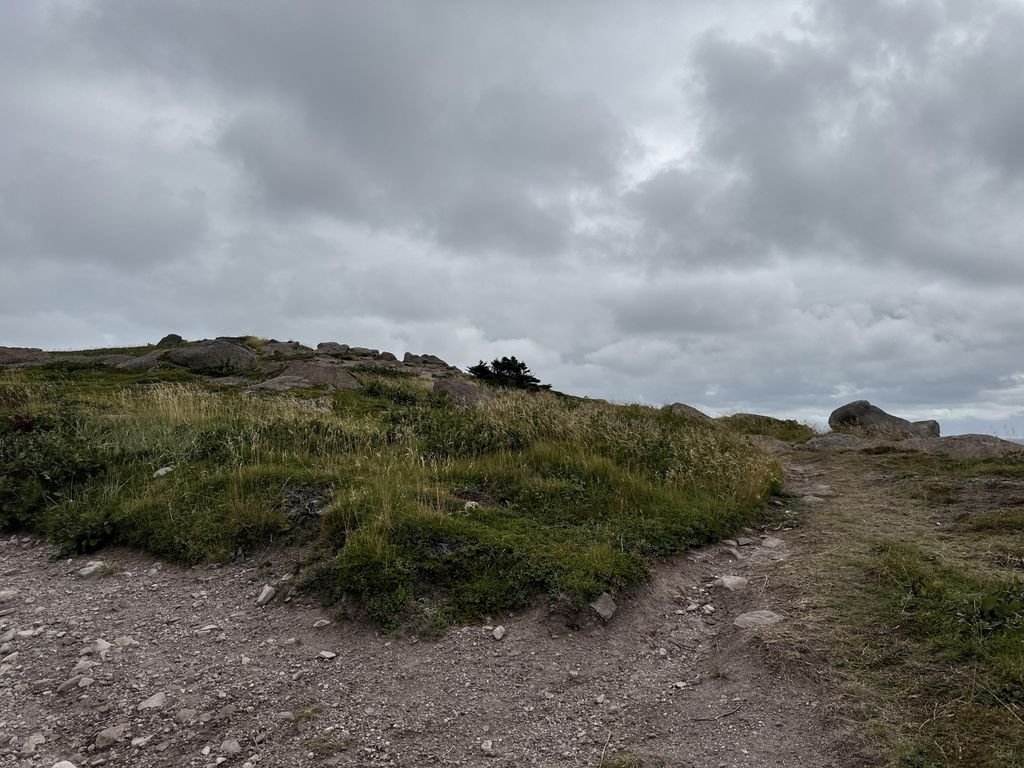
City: st_johns